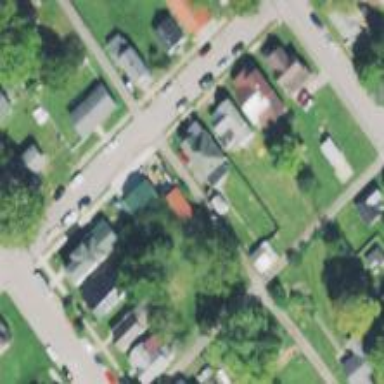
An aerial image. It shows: Alleyway designated as service road.